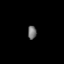
Tissue: lung
Cell type: Others
Senescence score: 0.2381
Nuclear area (px): 113
Mean DAPI intensity: 117.124